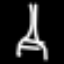
Label: The Eiffel Tower